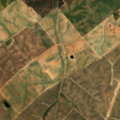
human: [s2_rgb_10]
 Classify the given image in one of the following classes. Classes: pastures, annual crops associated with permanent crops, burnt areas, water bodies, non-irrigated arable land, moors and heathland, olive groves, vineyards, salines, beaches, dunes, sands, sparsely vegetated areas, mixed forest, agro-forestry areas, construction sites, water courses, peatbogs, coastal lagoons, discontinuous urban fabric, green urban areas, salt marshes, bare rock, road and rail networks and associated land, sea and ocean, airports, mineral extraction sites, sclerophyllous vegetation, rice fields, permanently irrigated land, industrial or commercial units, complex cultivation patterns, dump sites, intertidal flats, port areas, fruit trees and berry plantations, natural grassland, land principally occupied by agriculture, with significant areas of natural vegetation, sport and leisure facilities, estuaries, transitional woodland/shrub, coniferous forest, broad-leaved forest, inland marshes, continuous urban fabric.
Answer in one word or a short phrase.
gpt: continuous urban fabric